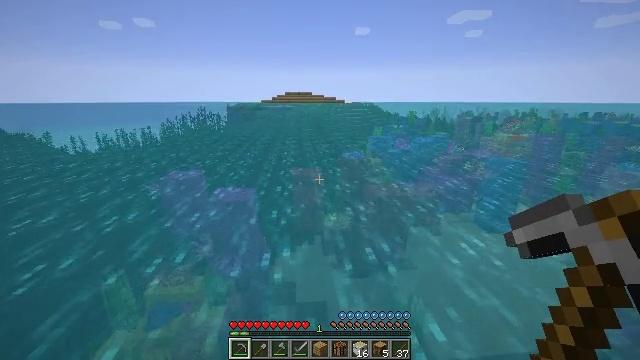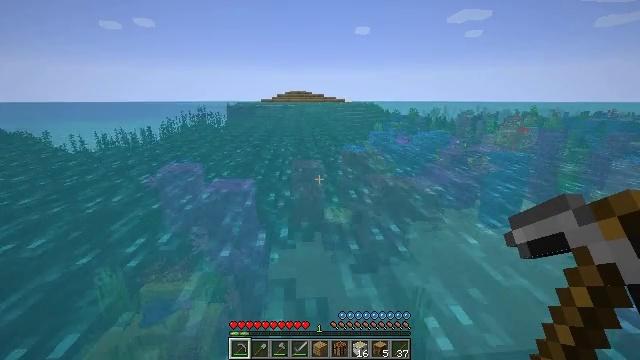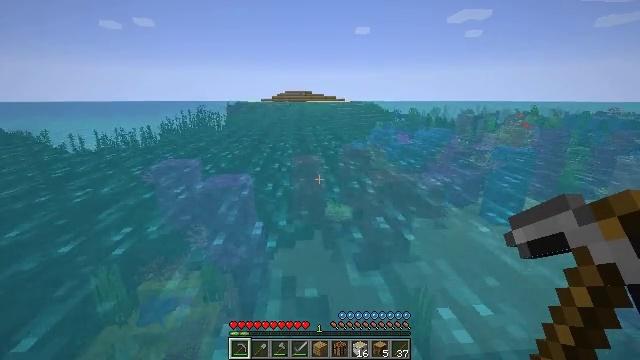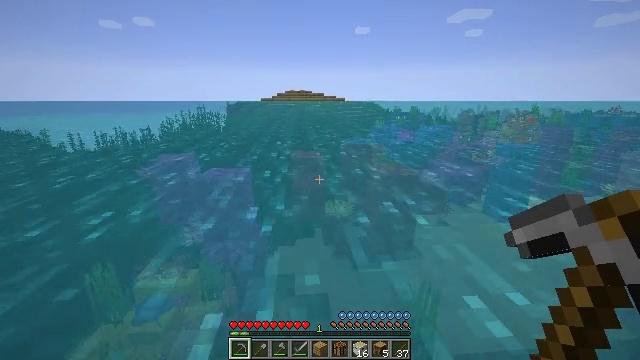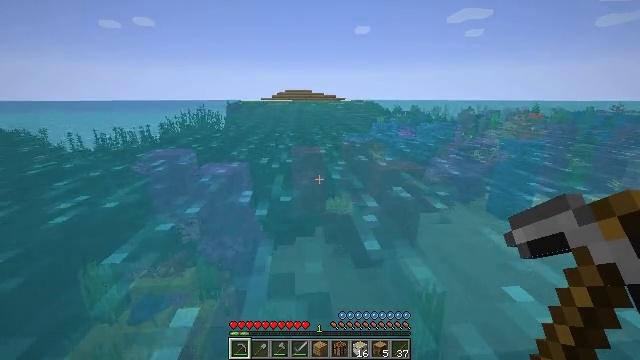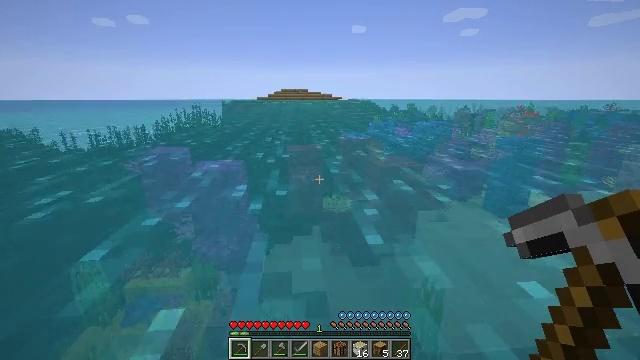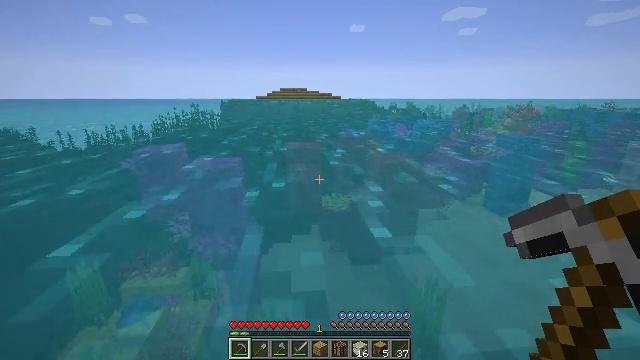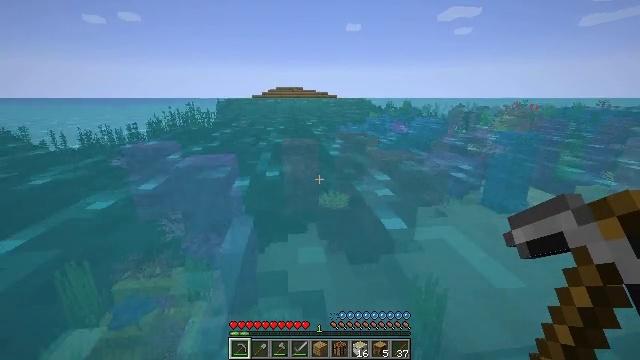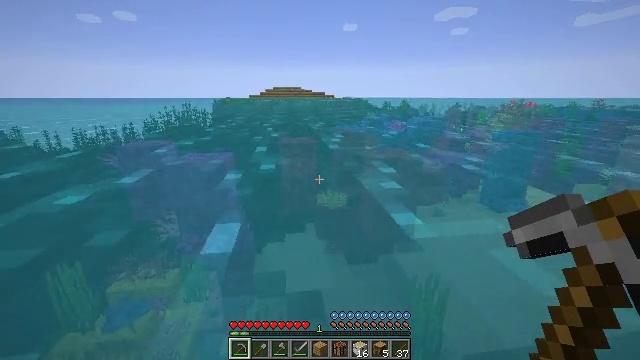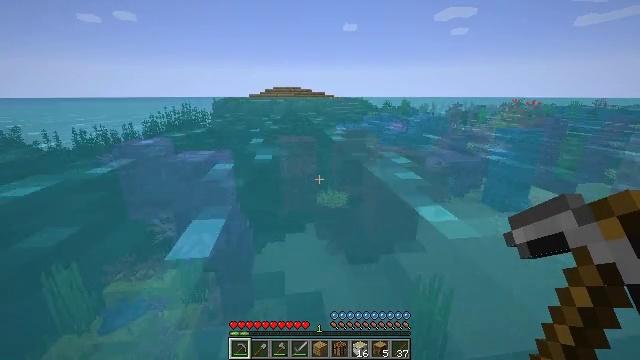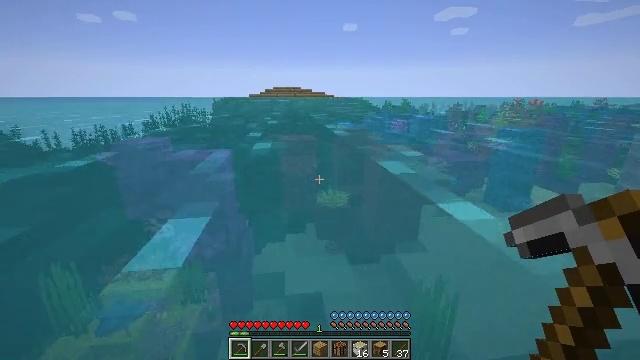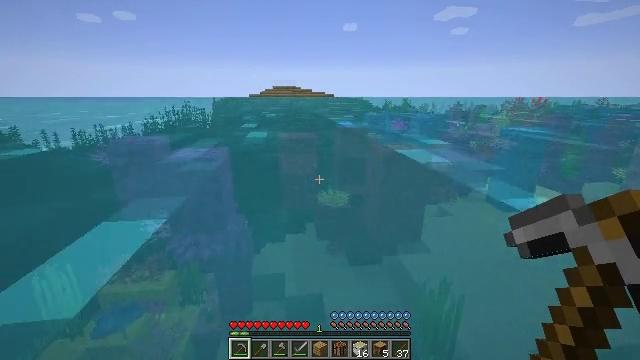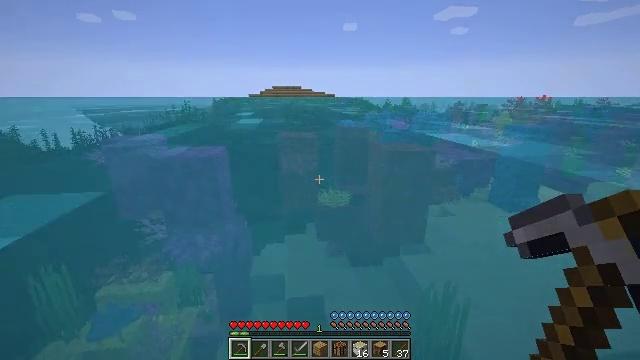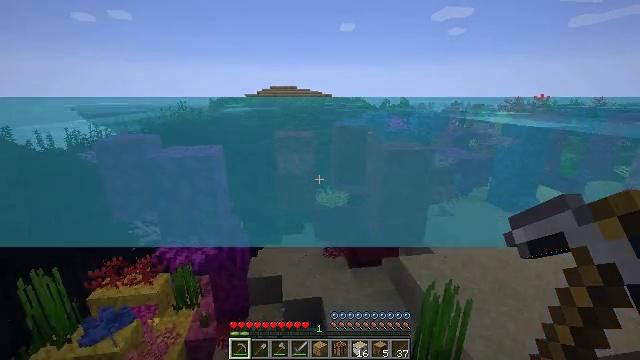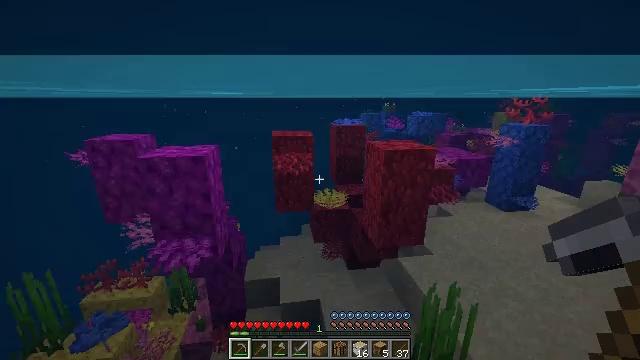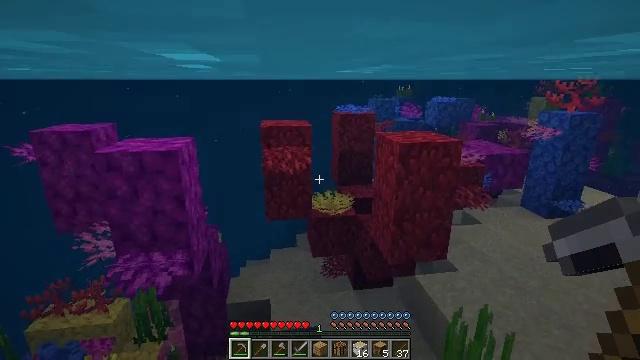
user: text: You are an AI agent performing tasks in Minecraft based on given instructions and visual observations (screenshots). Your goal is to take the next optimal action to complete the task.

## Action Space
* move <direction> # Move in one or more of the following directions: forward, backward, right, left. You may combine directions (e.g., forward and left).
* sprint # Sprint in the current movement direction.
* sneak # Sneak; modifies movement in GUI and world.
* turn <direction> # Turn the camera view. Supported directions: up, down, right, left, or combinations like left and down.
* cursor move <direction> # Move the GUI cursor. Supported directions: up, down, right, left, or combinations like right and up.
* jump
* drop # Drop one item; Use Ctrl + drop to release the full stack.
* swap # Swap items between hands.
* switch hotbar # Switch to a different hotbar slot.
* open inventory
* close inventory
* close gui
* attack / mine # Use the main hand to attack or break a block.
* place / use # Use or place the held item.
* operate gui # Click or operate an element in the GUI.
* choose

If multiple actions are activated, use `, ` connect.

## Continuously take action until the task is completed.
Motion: motion action
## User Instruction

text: Gather the fire coral block with tools.
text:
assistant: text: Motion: move forward
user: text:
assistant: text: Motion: move forward
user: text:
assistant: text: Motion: move forward
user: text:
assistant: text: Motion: move forward
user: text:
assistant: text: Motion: move forward
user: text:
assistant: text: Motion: move forward
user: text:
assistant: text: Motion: move forward
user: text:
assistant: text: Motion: move forward
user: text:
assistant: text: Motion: move forward
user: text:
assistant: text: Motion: move forward
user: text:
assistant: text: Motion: move forward
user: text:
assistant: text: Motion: move forward
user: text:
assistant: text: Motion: move forward
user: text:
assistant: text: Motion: move forward
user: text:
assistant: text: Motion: move forward
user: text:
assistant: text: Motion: move forward
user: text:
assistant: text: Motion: move forward
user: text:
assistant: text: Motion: move forward
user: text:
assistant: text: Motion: move forward
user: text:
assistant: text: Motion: move forward
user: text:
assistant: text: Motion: move forward
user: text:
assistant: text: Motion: move forward
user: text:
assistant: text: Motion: move forward
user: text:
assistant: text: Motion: move forward
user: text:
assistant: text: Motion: move forward
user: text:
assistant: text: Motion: move forward, turn right
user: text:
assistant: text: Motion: move forward, turn right
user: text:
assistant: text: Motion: move forward, turn right
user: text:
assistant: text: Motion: move forward, turn right
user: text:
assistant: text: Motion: move forward, jump